Field crop: maize
Growth stage: 2
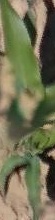
Species: maize